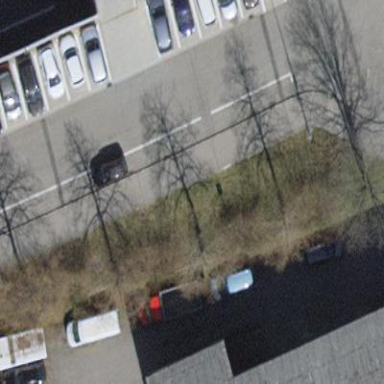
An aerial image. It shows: Parking lane area.